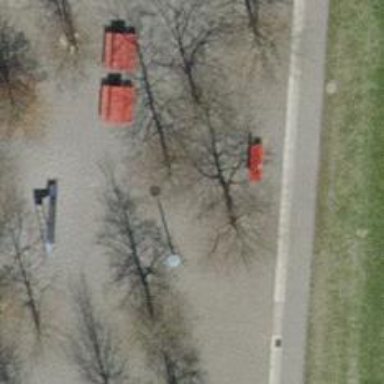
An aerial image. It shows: Urban tree with broadleaved foliage. It belongs to the genus Fagus.